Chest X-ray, PA view. Patient: 36 years old, sex F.
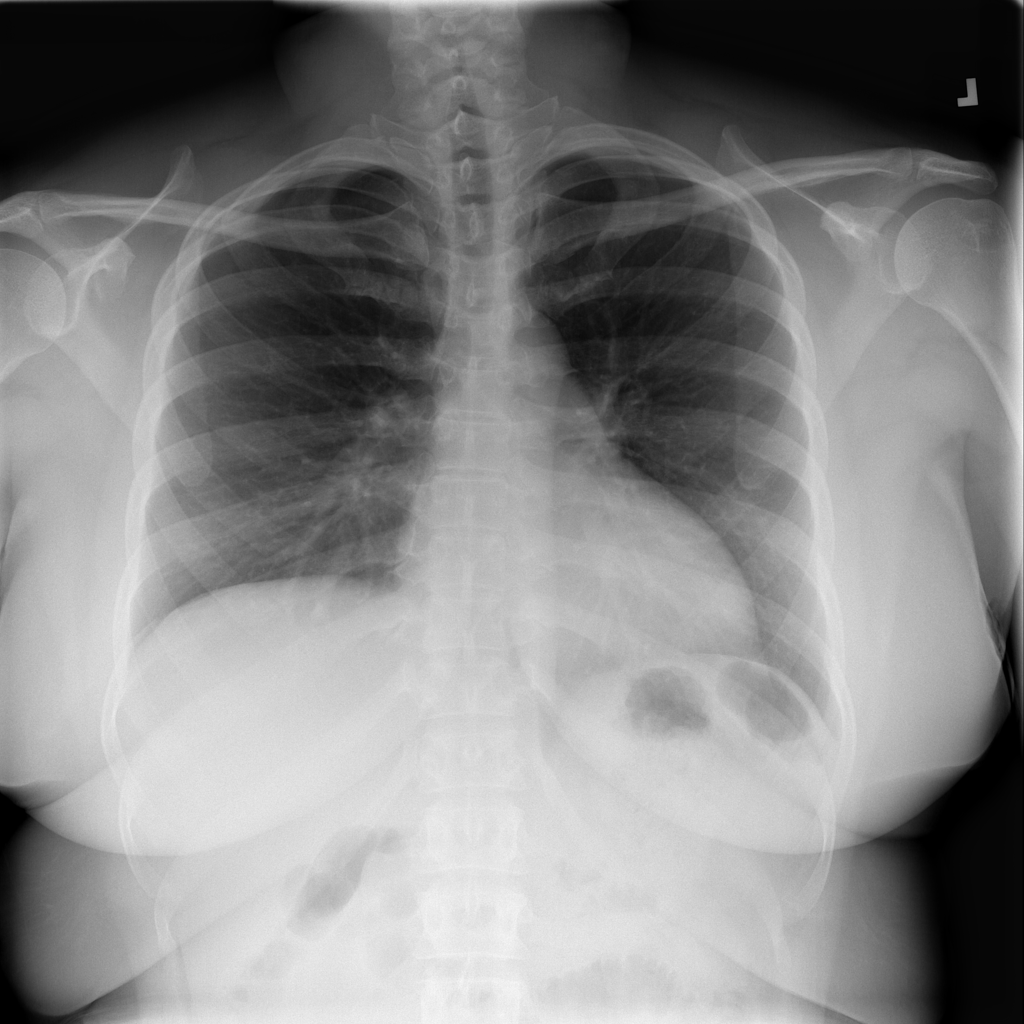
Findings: No Finding